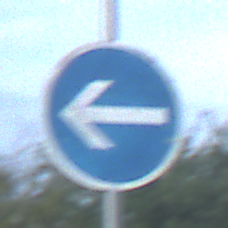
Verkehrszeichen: VorgeschriebeneFahrtrichtungHierLinks
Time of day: MorningAfternoon
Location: Outdoor (Nature)
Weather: PartlyCloudy
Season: NotSpecified
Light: Natural